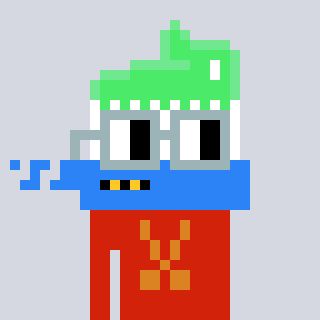
a pixel art character with square dark gray glasses, a toothbrush-shaped head and a red-colored body on a cool background